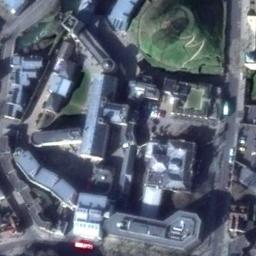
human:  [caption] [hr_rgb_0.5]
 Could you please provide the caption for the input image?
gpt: Numerous buildings of different shapes are in the palace .

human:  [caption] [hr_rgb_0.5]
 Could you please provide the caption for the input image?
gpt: The palace is surrounded by buildings .

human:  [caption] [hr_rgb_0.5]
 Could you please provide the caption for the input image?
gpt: The blue palace has some palaces and a green area .

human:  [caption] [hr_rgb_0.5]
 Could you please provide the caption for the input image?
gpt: The palace is generally reddish-brown and has a strange shape .

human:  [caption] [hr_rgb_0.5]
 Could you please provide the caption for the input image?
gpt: There are green lawns beside the blue palace .